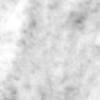
Label: no_change